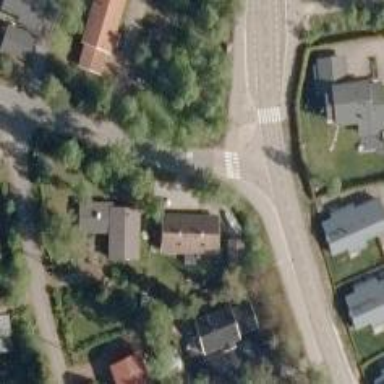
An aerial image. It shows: Road with "give way" sign.